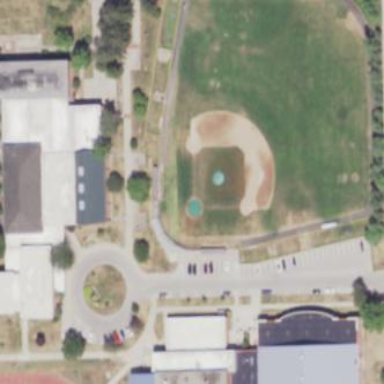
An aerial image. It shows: Baseball pitch for leisure land activities.